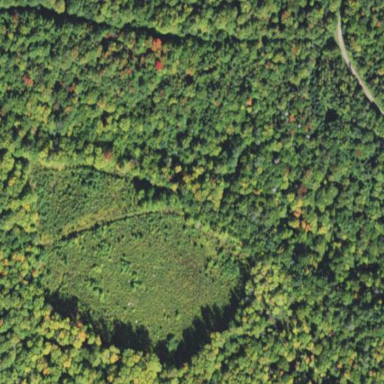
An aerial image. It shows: Clearcut area created by human activity.